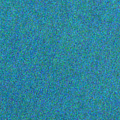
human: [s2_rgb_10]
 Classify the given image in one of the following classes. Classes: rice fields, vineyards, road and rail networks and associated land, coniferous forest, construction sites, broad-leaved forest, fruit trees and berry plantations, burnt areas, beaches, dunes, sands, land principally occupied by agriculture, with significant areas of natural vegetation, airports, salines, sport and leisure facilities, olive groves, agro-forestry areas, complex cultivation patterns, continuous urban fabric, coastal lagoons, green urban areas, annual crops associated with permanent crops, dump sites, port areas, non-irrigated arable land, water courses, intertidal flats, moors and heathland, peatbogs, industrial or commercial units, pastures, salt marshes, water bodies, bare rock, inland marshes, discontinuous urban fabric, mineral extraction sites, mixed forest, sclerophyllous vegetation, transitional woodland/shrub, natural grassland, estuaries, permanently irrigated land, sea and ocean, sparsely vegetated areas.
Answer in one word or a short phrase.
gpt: sea and ocean